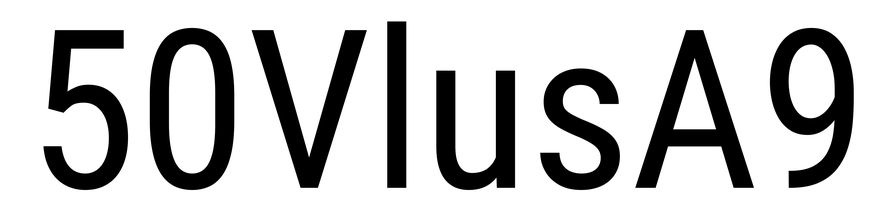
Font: Roboto_Condensed_Regular